Question: It disappeared!

I'm using the standard ActivityDesigner w/Collapsible UI example:
'''
<sap:ActivityDesigner
x:Class="WHATTHEEFF.WhaHappenToMe"
xmlns="http://schemas.microsoft.com/winfx/2006/xaml/presentation"
xmlns:x="http://schemas.microsoft.com/winfx/2006/xaml"
xmlns:sap="clr- namespace:Blah blah standard stuff here"
Collapsible="True">
<sap:ActivityDesigner.Resources>
<DataTemplate
x:Key="DTC">
<TextBlock
Text="Collapsed" />
</DataTemplate>
<DataTemplate
x:Key="DTE">
<TextBlock
Text="Expanded" />
</DataTemplate>
<Style
x:Key="SC"
TargetType="ContentPresenter">
<Setter
Property="ContentTemplate"
Value="{DynamicResource DTC}" />
<Style.Triggers>
<DataTrigger
Binding="{Binding Path=ShowExpanded}"
Value="true">
<Setter
Property="ContentTemplate"
Value="{DynamicResource DTE}" />
</DataTrigger>
</Style.Triggers>
</Style>
</sap:ActivityDesigner.Resources>
<ContentPresenter
Content="{Binding}"
Style="{DynamicResource SC}" />
</sap:ActivityDesigner>
'''
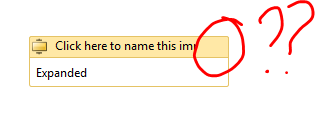
Answer: Derp.
Root activity is not collapsible, so if you drop an Activity on a blank workflow that Activity will not be collapsible. Child activities will be.
Guess testing your collapse template by dropping your activity in an empty workflow isn't the best idea.